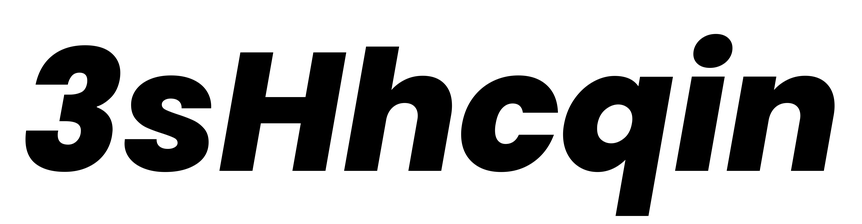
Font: Poppins-ExtraBoldItalic